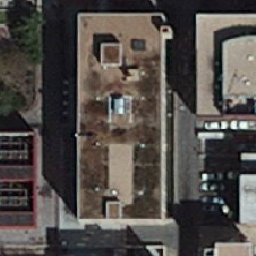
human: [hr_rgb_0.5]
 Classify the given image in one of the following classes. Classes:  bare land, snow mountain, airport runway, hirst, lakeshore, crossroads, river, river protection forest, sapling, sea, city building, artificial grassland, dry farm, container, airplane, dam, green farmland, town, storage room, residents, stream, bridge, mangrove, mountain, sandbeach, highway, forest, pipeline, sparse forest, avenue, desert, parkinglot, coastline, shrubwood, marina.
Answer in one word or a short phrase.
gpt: city building